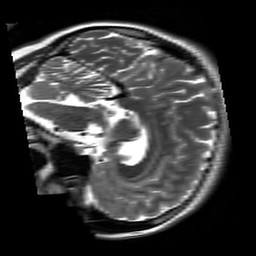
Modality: T2w
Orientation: sagittal
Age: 28
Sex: female
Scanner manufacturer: siemens
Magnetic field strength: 3 T
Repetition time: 8.53 s
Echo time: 0.091 s